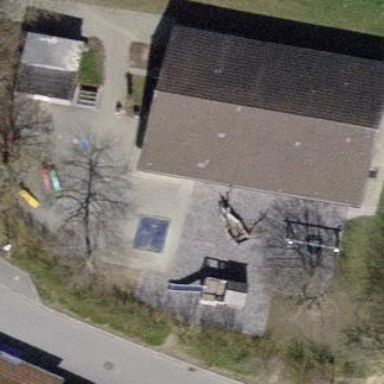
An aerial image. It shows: Playground area for leisure activities on the land.